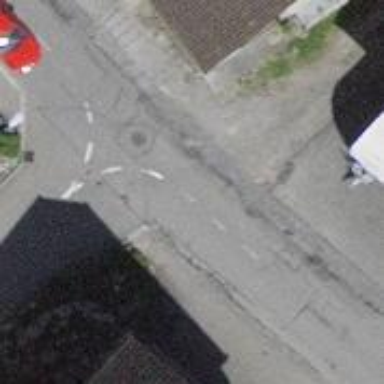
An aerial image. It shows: Sidewalk.